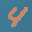
Label: 4